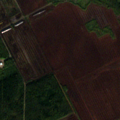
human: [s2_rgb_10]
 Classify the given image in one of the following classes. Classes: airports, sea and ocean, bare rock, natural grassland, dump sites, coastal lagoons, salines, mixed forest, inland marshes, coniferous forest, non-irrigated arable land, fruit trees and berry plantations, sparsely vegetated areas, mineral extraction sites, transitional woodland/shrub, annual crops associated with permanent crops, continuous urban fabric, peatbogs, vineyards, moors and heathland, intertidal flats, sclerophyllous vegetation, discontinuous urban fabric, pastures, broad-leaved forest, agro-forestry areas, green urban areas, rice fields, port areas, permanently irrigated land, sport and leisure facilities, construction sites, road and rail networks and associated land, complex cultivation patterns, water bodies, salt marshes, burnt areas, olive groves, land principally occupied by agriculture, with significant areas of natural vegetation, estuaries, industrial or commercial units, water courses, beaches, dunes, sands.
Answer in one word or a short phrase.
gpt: coniferous forest, mixed forest, peatbogs